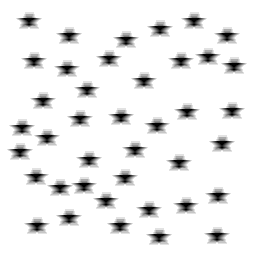
Squares: 0
Triangles: 0
Stars: 40
Total shapes: 40